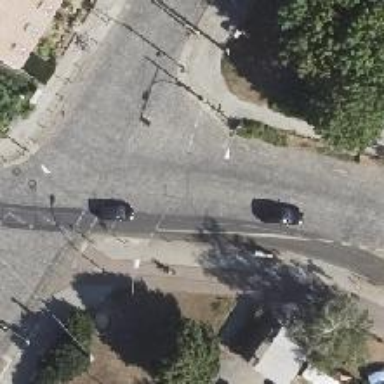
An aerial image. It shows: Road with traffic signals.